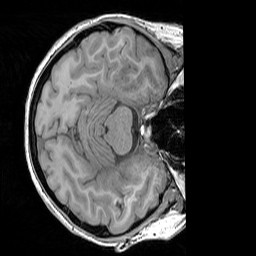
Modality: T1w
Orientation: axial
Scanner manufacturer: siemens
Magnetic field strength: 3 T
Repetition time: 1.83 s
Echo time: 0.00303 s